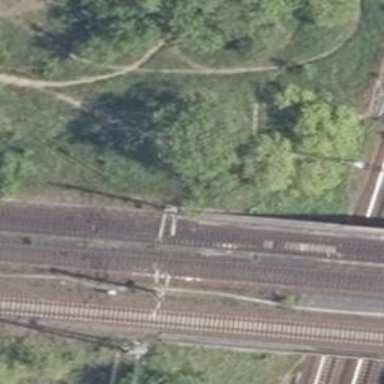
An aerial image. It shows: Bridge over electrified railway with contact line.